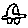
Label: car